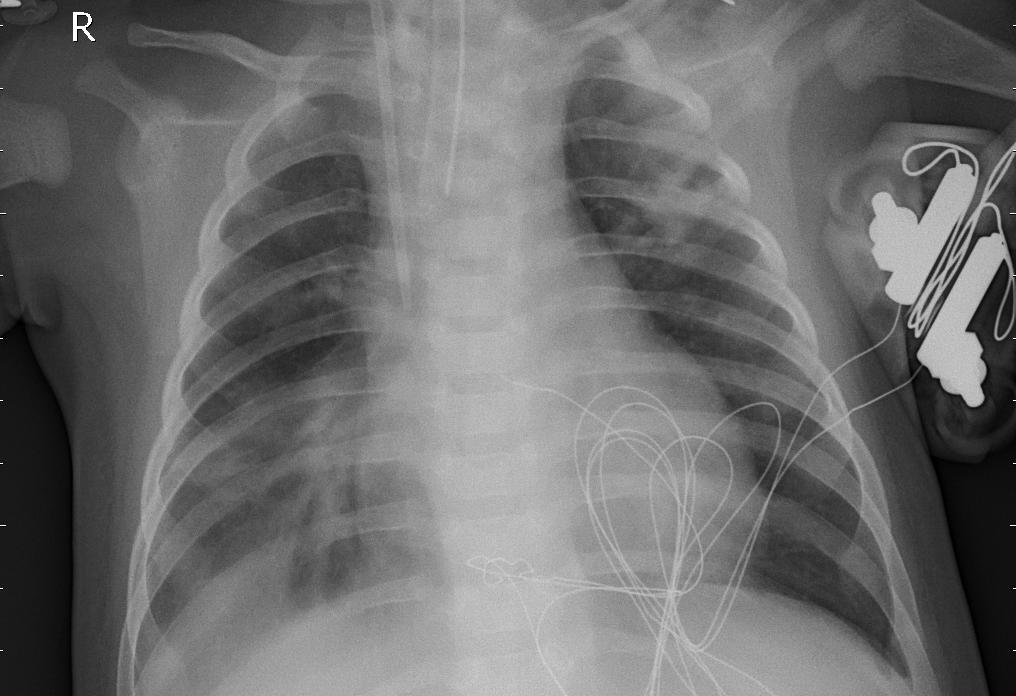
Diagnosis: PNEUMONIA